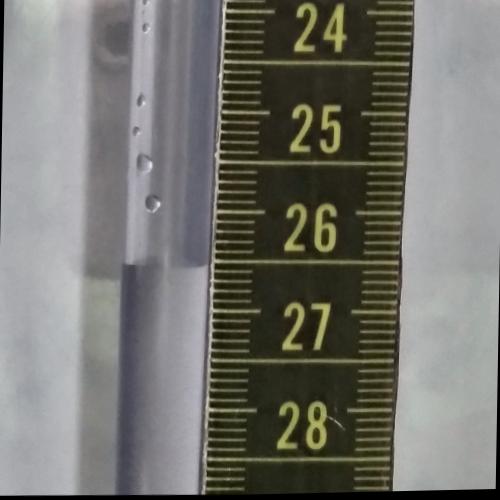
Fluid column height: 26.6 cm